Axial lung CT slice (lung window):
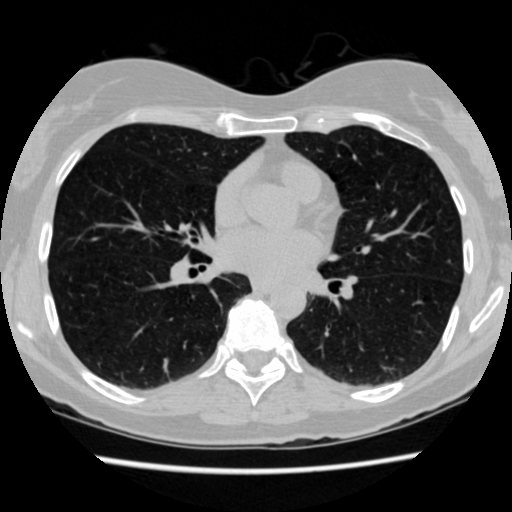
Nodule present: no